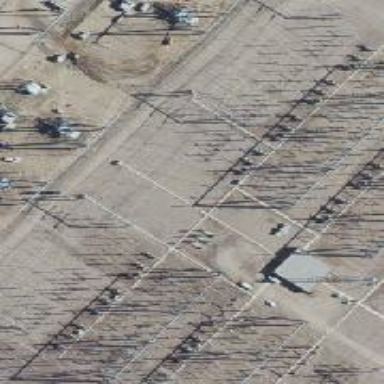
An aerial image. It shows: Switch used for power control.